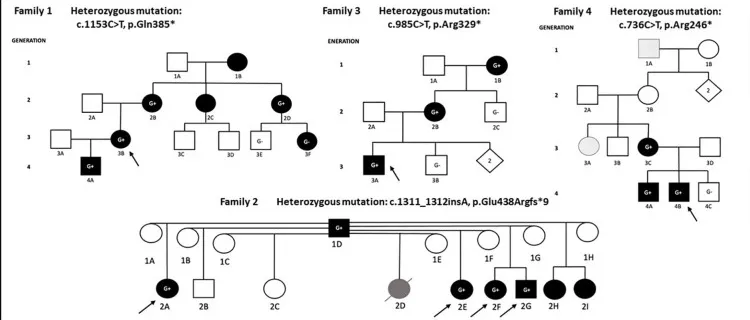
Proband in each family is denoted with arrow. Individuals shaded in black carry a combination of clinical features including mucocutaneous, musculoskeletal, gastrointestinal, neurological manifestations, infections, or fever. G+ denotes individual carrying pathogenic/likely pathogenic RELA variant, G- denotes wild type RELA, individuals without 'G' were not sequenced. Patient (2D) in Family 2 died of lupus nephritis and is shaded in gray. Family 4: patients 1A and 3A presented with an isolated vesicular skin lesions and are shaded in dots.
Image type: pathology (giemsa)